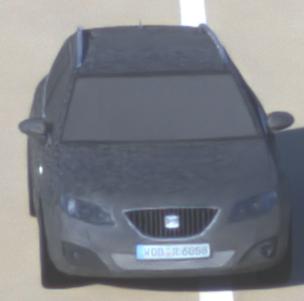
Make: SEAT
Model: Exeo ST 1.6
Detailed model: Exeo (3R) ST
Model produced from: 2010/05
Model produced until: 2010/08
Doors: 5
Color: gray
Road condition: dry road
Daytime: sunrise or sunset
Contrast: medium contrast